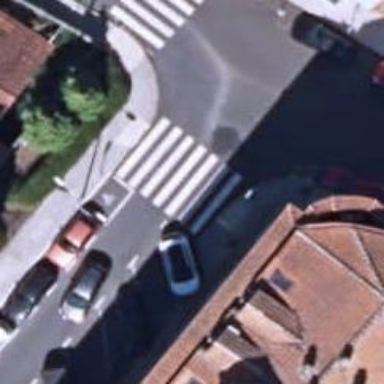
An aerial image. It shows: Marked crossing with traffic-calming table.